Here is the time-frequency representation (spectrogram) of a rolling-element bearing's vibration measurement. Classify the bearing condition as one of: normal, inner_race, outer_race, ball.
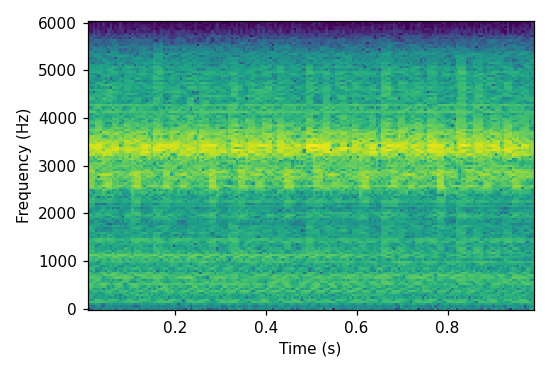
Answer: outer_race